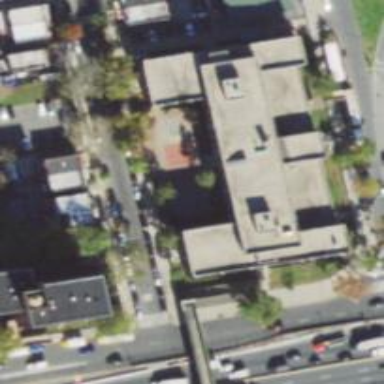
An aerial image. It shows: School.